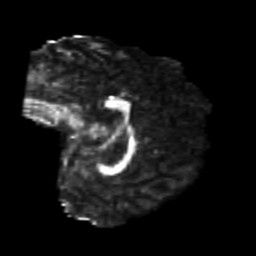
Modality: FA
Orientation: sagittal
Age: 25
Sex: female
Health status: healthy
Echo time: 0.074 s